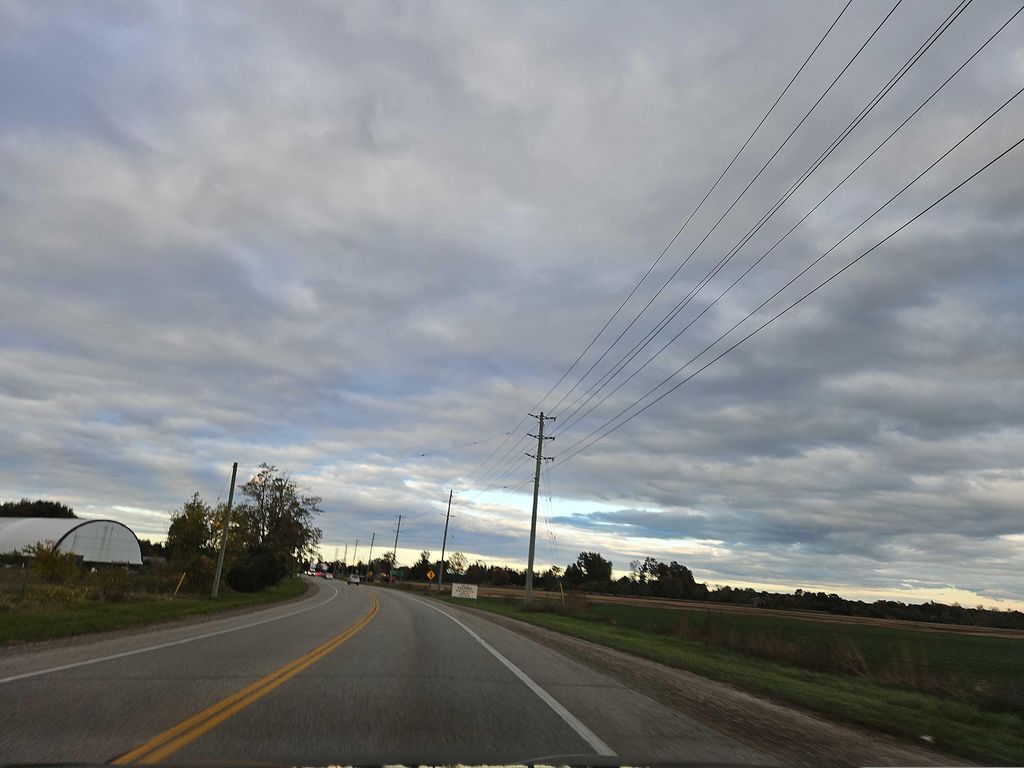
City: kitchener-waterloo